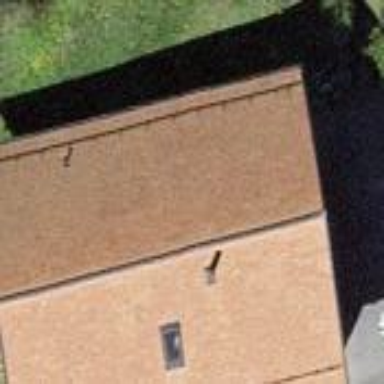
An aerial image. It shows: Simple and straightforward house.